Field crop: maize
Growth stage: 2
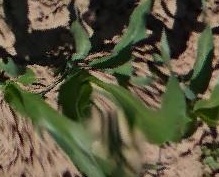
Species: maize